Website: home-depot
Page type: newsletter-management
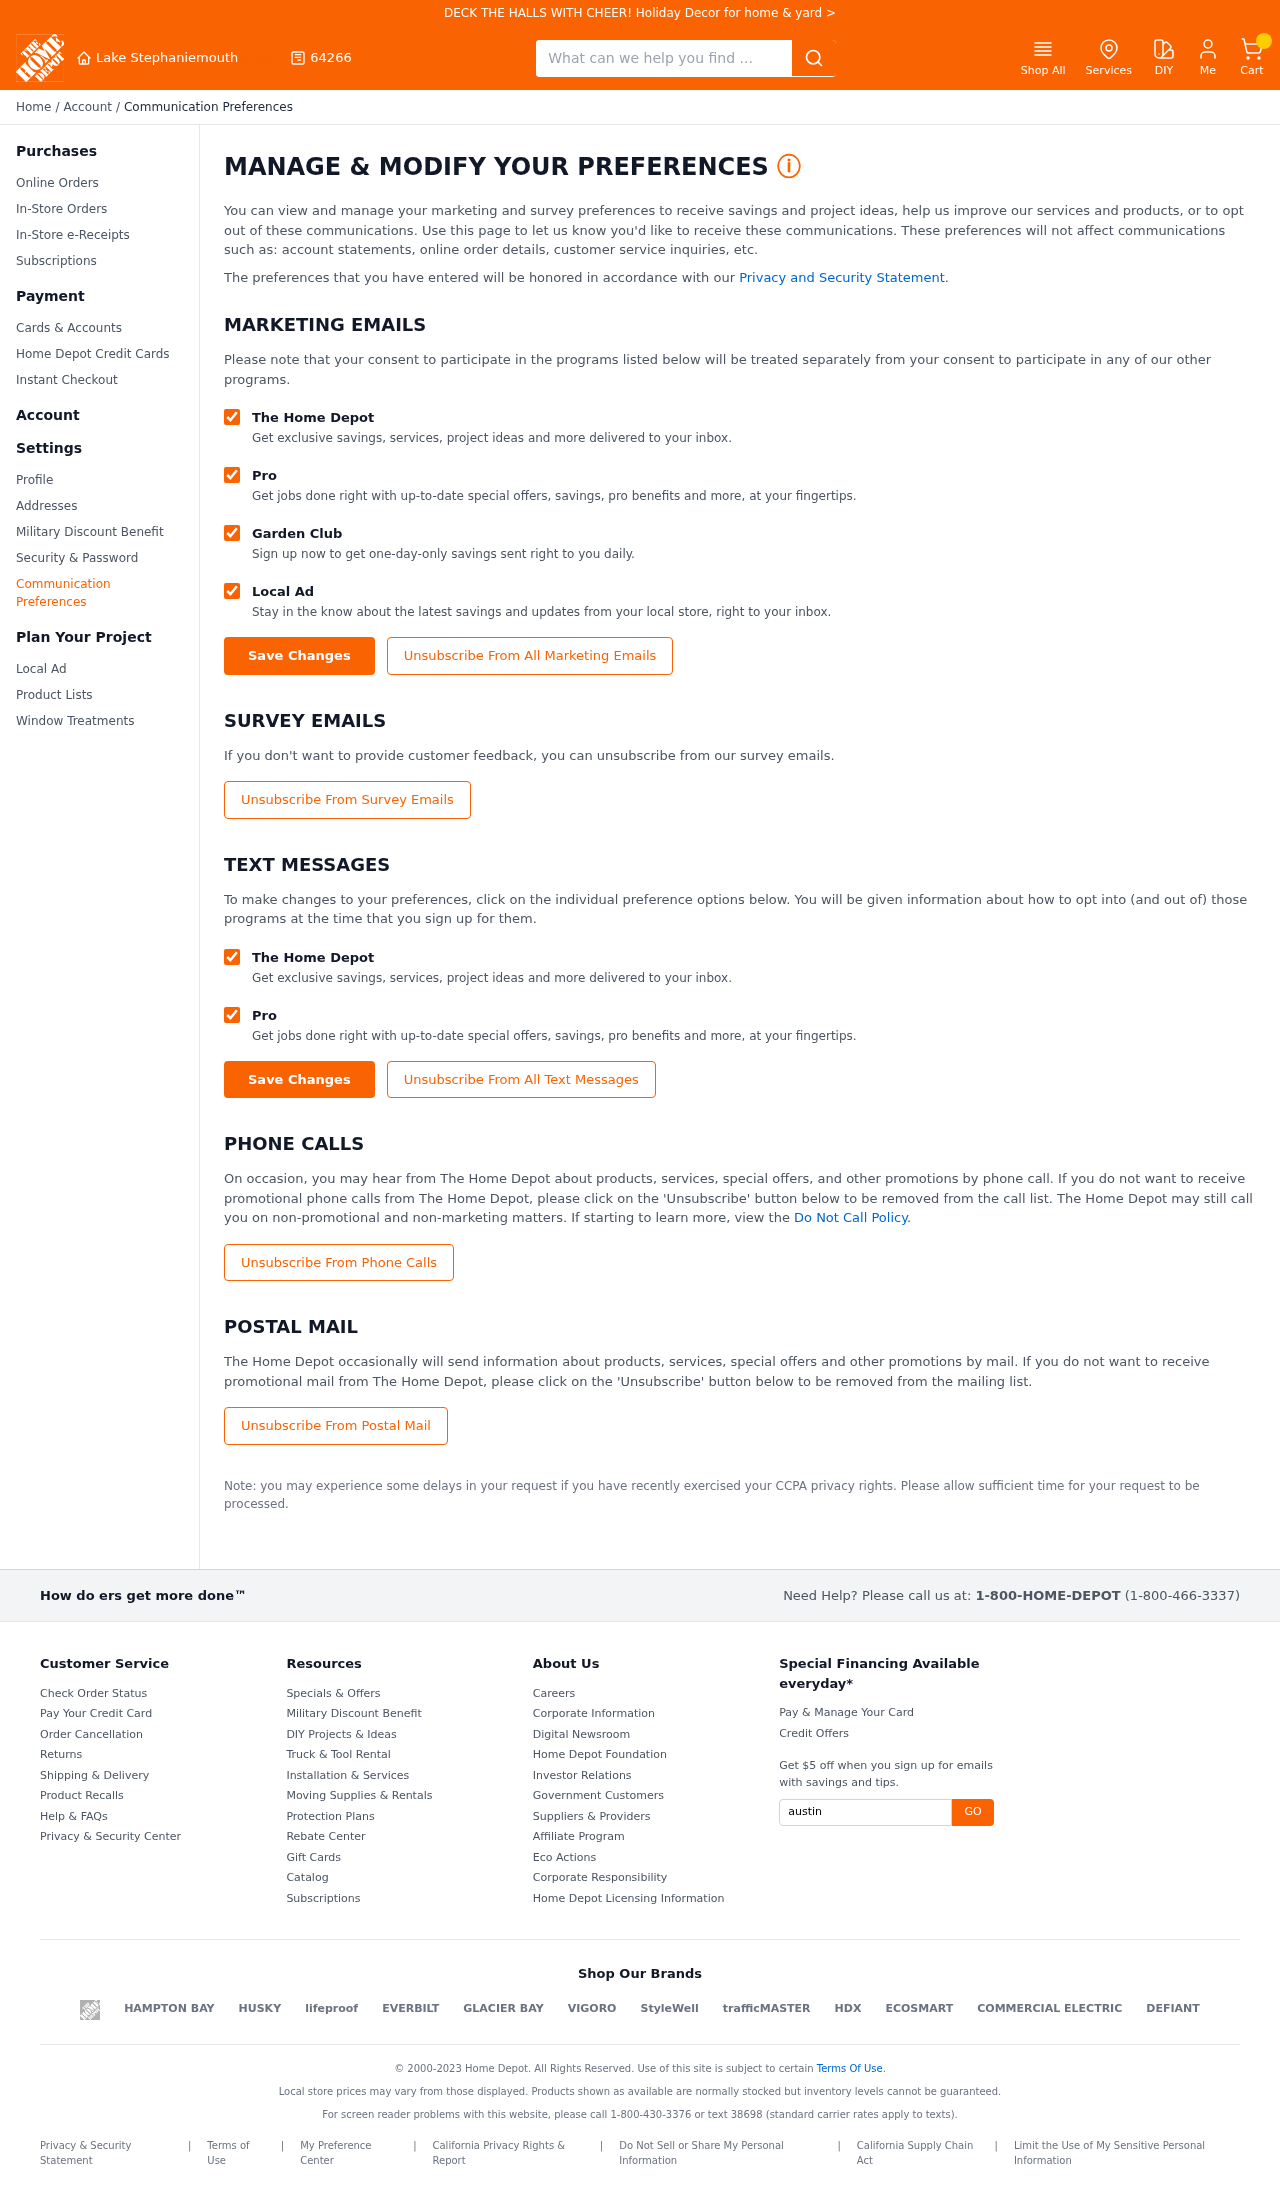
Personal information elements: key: PII_CITY
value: Lake Stephaniemouth
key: PII_POSTCODE
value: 64266
Search elements: key: HEADER_SEARCH
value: What can we help you find ...